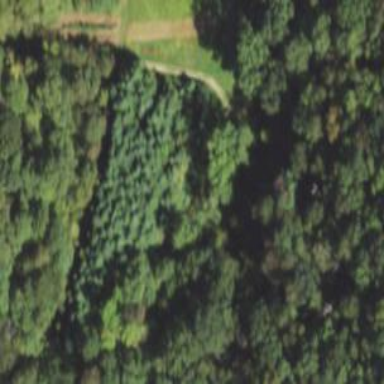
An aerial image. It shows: Evergreen needle-leaved forest.